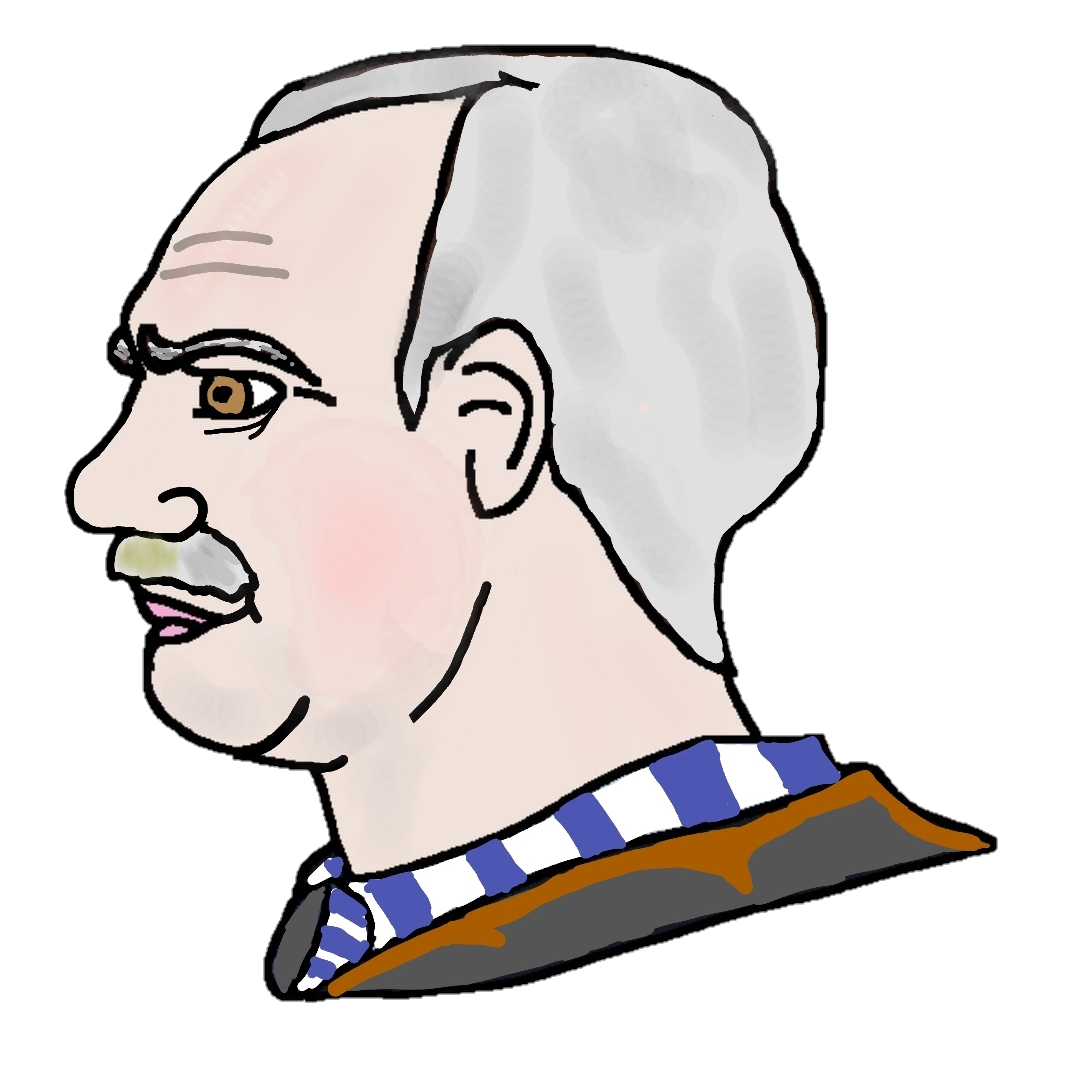
Label: 4_Yes_Chad